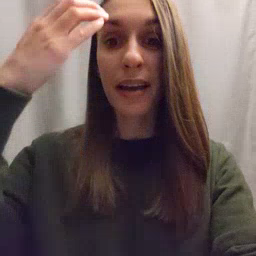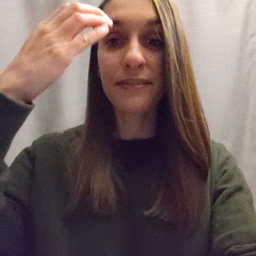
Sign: giraffe